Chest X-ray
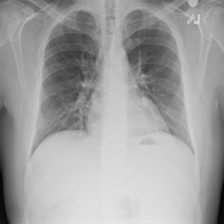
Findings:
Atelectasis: negative
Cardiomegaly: negative
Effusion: negative
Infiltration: negative
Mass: negative
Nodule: negative
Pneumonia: negative
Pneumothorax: negative
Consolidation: negative
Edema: negative
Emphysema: negative
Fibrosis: negative
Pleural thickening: negative
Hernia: negative